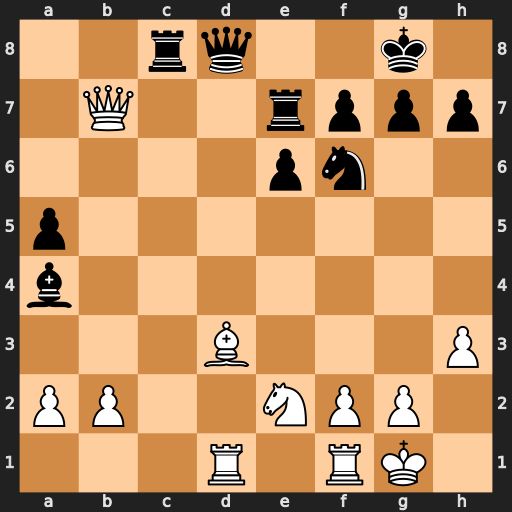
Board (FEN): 2rq2k1/1Q2rppp/4pn2/p7/b7/3B3P/PP2NPP1/3R1RK1
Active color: w
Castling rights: -
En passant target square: -
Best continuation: Bxh7+ Kxh7 Rxd8 Rxb7 Rxc8